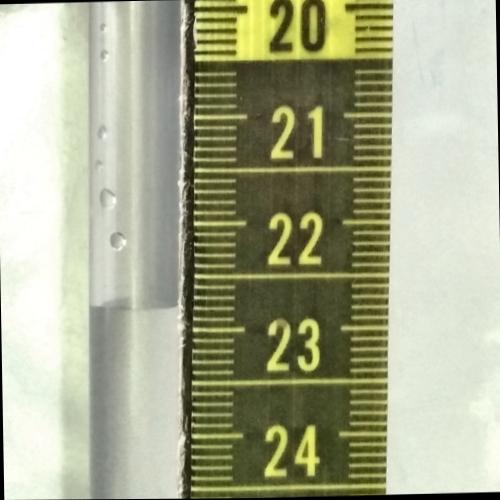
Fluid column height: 22.8 cm